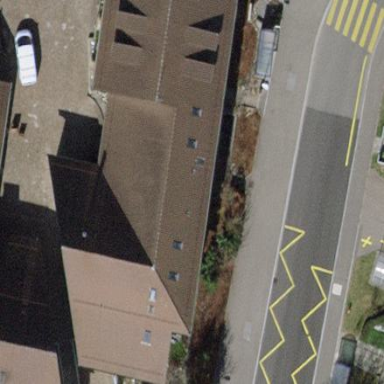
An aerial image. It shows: Public building.